Aerial crown-view tile of a tropical tree (Barro Colorado Island, Panama), acquired 20241014:
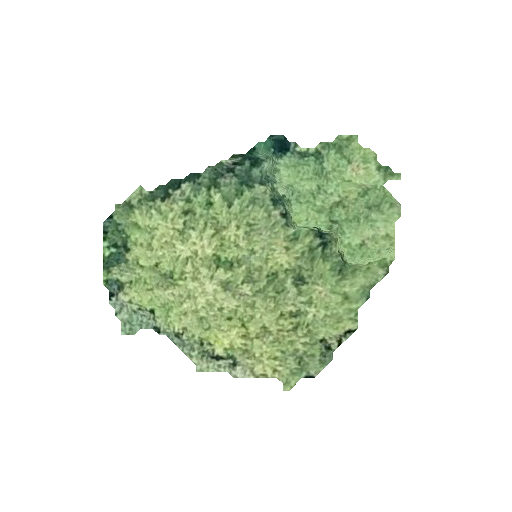
Species: Quararibea stenophylla
GBIF accepted scientific name: Quararibea stenophylla
Crown area: 82.605 m²